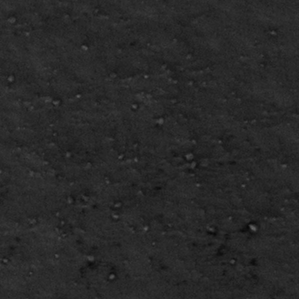
Label: frost